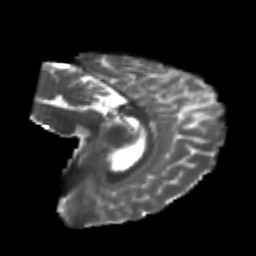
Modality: T2w
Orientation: sagittal
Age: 19
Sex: female
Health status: healthy
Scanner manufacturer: philips
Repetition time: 7.389 s
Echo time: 0.08599 s